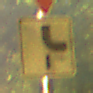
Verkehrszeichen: VerlaufVorfahrtsstrasse10
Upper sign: VorfahrtGewaehren
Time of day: SunriseSunset
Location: Outdoor (Nature)
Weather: PartlyCloudy
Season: NotSpecified
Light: Natural